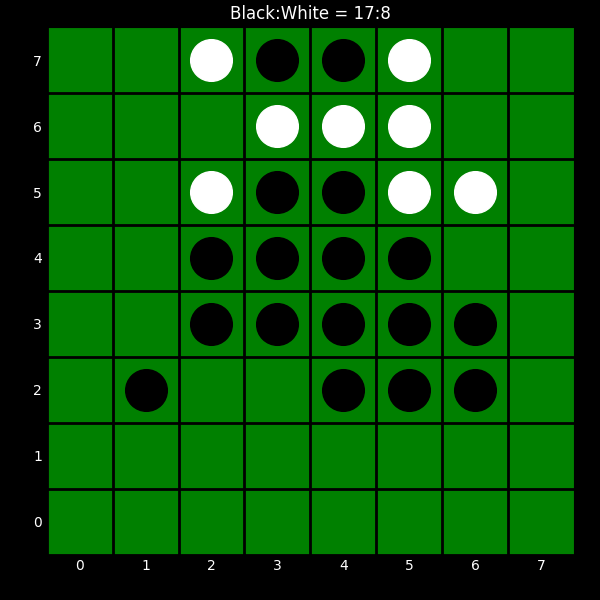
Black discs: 17
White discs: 8